Field crop: maize
Growth stage: 2
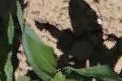
Species: maize